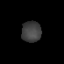
Tissue: prostate
Cell type: T cells
Senescence score: 0.3343
Nuclear area (px): 392
Mean DAPI intensity: 65.413